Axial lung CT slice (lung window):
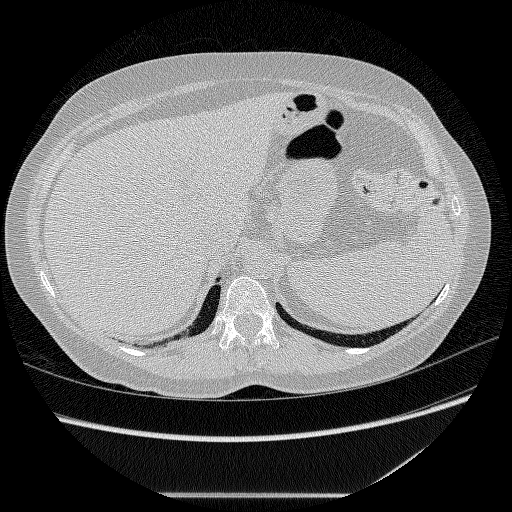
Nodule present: no